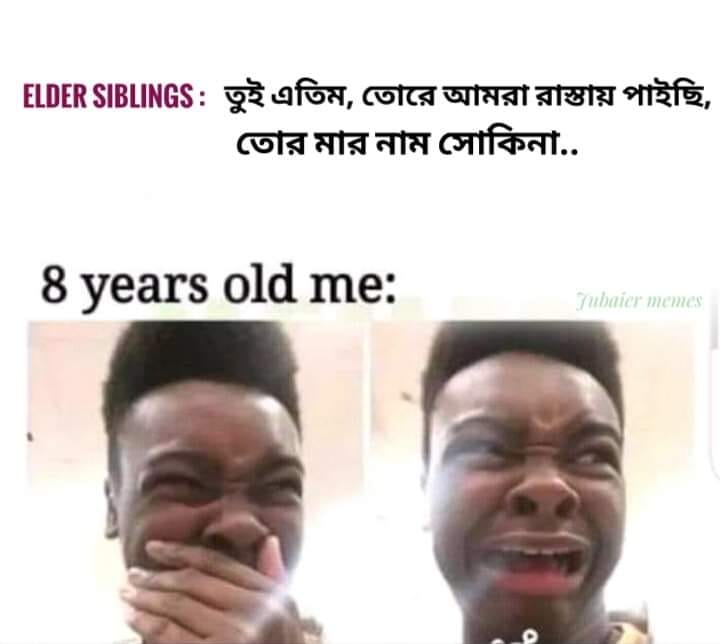
Caption: ELDER SIBLINGS: তুই এতিম, তোরে আমরা রাস্তায় পাইছি, তোর মার নাম সোকিনা...  8 years old me :
Label: non-hate